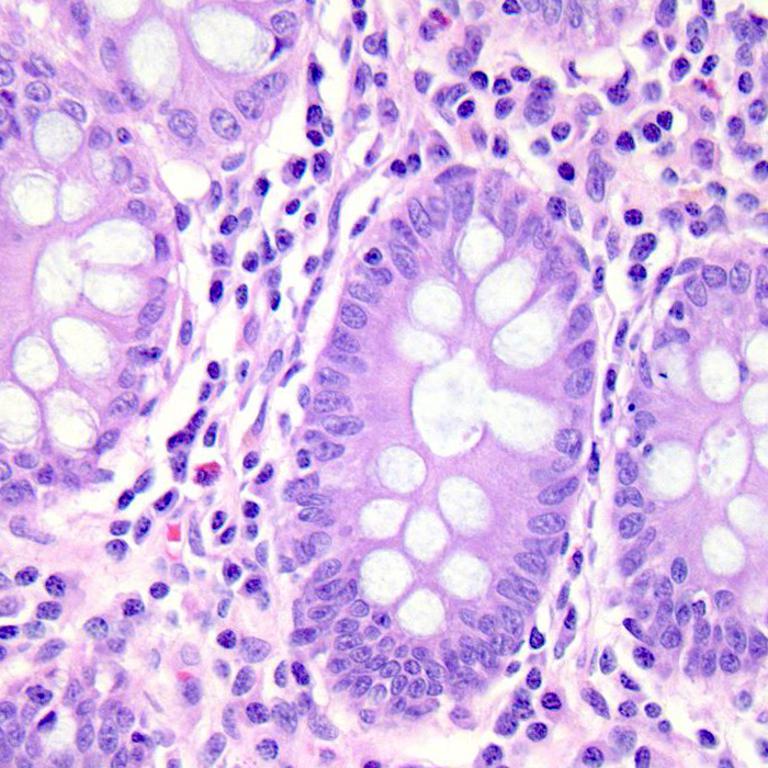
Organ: colon
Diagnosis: benign